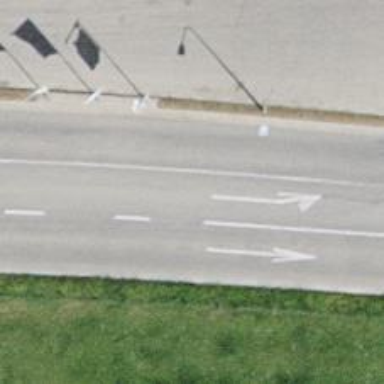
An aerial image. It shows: Secondary road with asphalt surface.